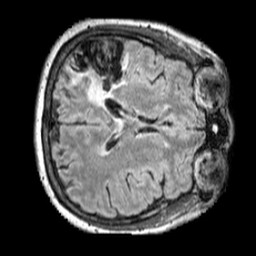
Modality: FLAIR
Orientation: axial
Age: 59
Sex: female
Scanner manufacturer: siemens
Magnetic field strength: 3 T
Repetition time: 5 s
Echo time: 0.387 s